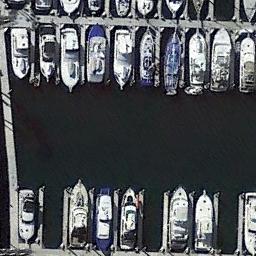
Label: harbor